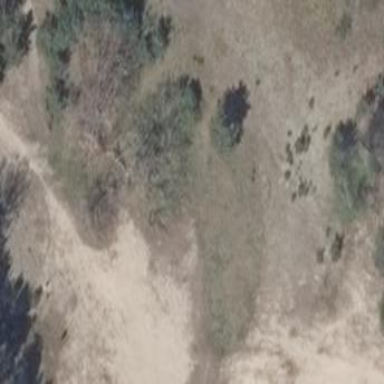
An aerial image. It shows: Area covered in scrub vegetation.